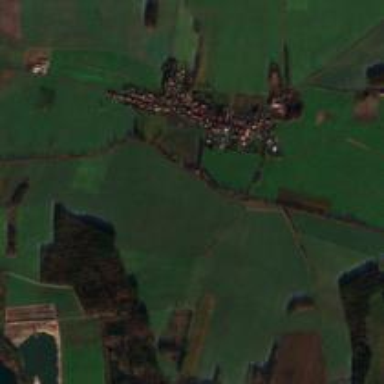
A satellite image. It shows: Village.